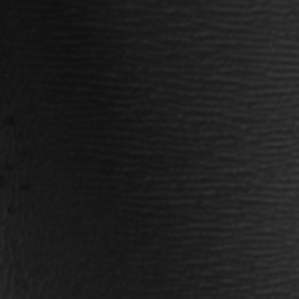
Label: frost